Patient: sex F, age 36
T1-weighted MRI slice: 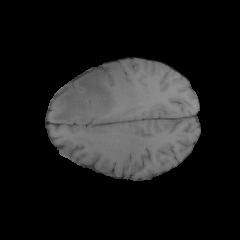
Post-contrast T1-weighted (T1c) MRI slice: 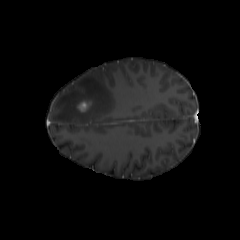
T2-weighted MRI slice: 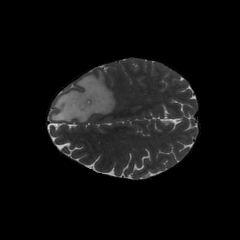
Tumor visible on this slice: yes
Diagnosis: Glioblastoma, IDH-wildtype
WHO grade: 4